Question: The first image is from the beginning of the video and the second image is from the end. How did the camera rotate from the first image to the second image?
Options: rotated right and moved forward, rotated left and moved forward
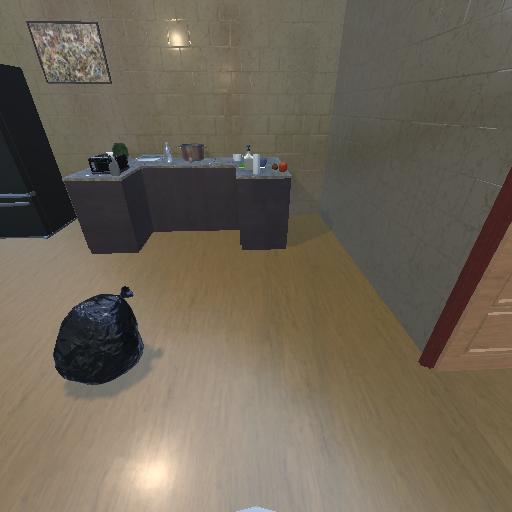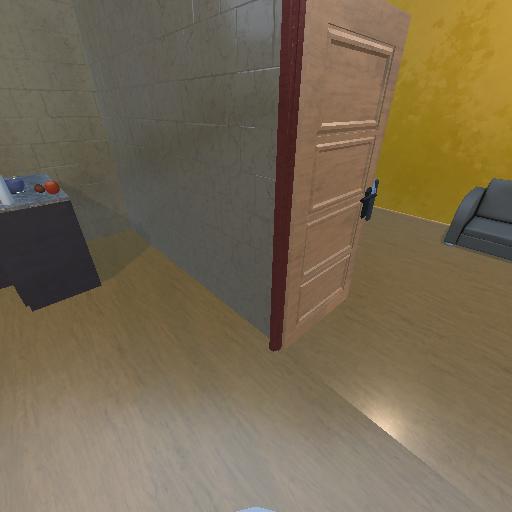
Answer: rotated right and moved forward